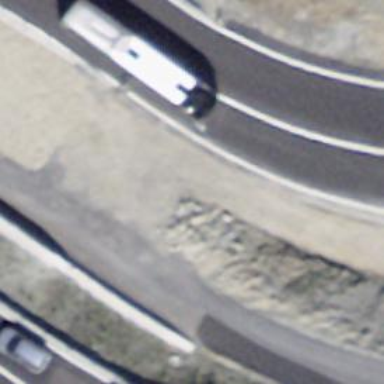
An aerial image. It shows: Bollard.